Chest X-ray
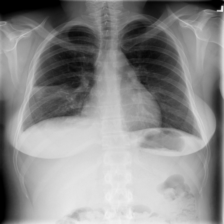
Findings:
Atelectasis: positive
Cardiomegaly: negative
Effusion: negative
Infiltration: negative
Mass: negative
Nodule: negative
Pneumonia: negative
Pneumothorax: negative
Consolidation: positive
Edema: negative
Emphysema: negative
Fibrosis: negative
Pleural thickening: negative
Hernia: negative